【题型】选择题　【知识点】函数　【难度】easy
函数 $y=\log_a(3x-5)+\sqrt{2}$ 的图象恒过定点 $P$，点 $P$ 在幂函数 $f(x)$ 的图象上，则 $f(9)=$（ \quad ）

A. $\frac{1}{3}$ \qquad\qquad B. $\sqrt{3}$ \qquad\qquad C. $3$ \qquad\qquad D. $9$
【解答】
【答案】 C

【解析】 令 $3x-5=1$，得 $x=2$，当 $x=2$ 时，$y=\log_a(3\times 2-5)+\sqrt{2}=\sqrt{2}$，所以点 $P$ 的坐标为 $(2, \sqrt{2})$.

由于函数 $f(x)$ 为幂函数，设 $f(x)=x^\alpha$，

将点 $P$ 的坐标代入 $f(x)=x^\alpha$，得 $f(2)=2^\alpha=\sqrt{2}$，则 $\alpha=\frac{1}{2}$，

$\therefore f(x)=x^{\frac{1}{2}}=\sqrt{x}$，因此，$f(9)=\sqrt{9}=3$. 故选：C.

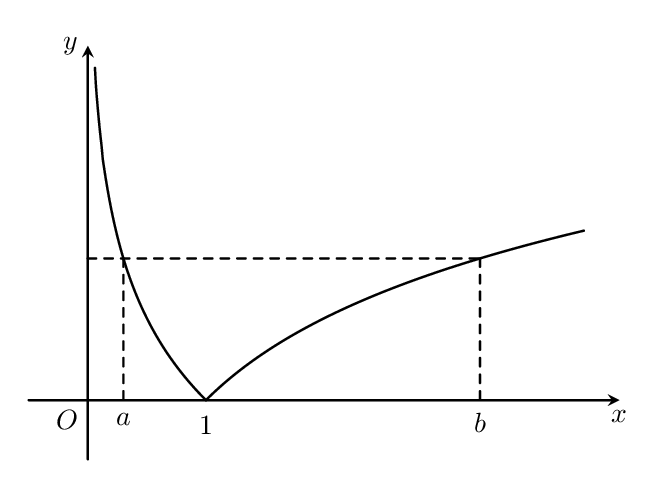